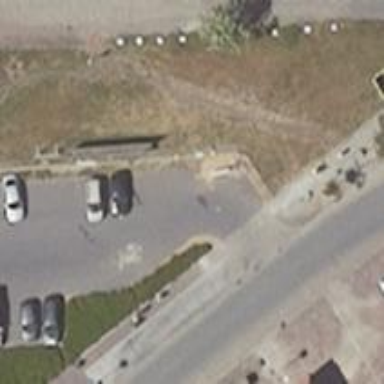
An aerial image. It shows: Asphalt parking aisle road for service vehicles.